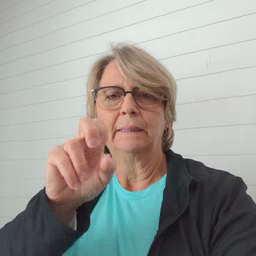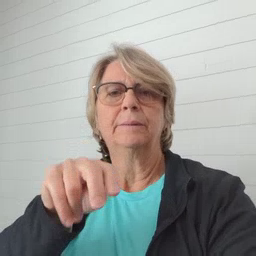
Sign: mitten